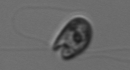
Label: flagellate_morphotype1